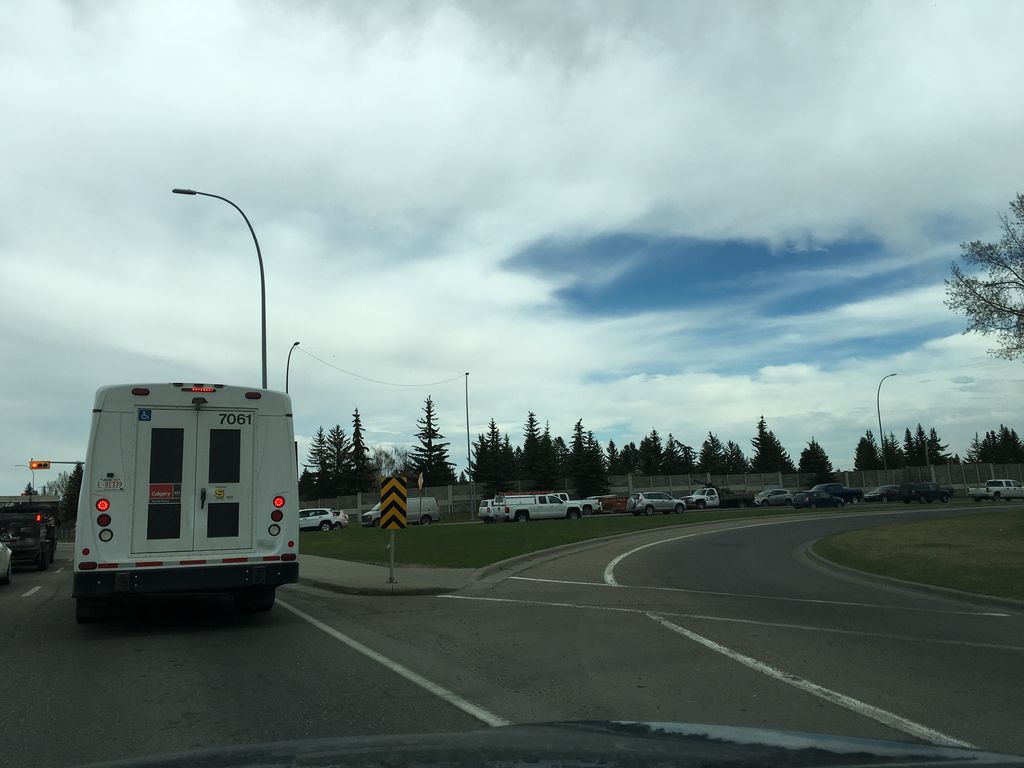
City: calgary